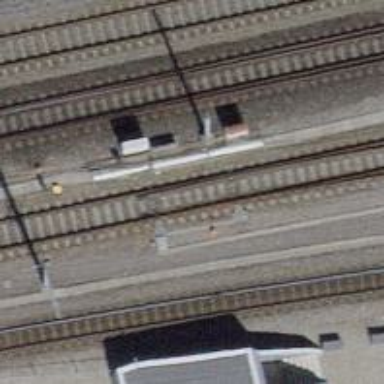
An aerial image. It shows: Railway switch.